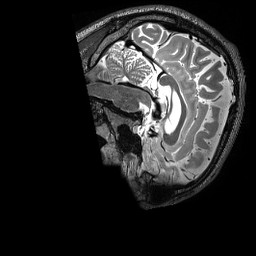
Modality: T2w
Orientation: sagittal
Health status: healthy
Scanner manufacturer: siemens
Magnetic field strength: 3 T
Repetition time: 3.2 s
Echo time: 0.565 s